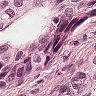
Metastatic tissue present: yes